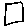
Label: square